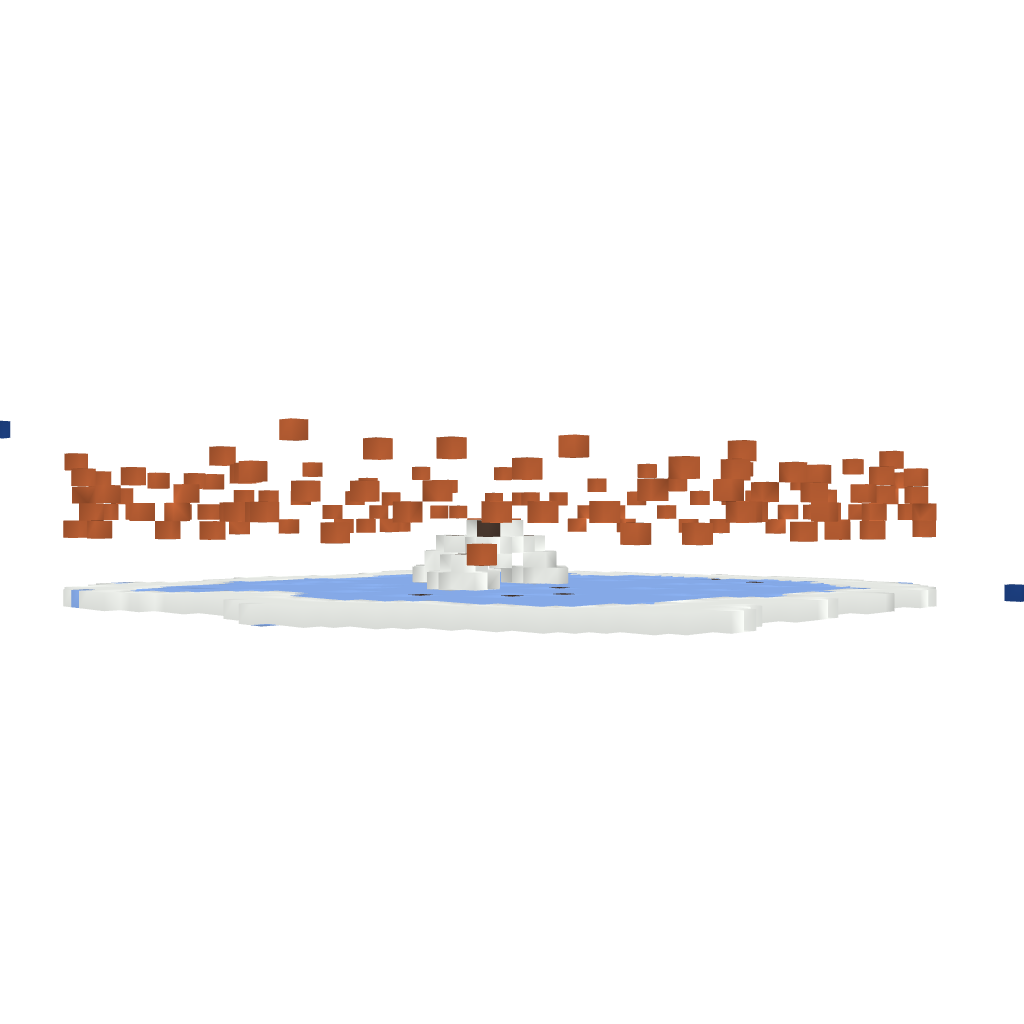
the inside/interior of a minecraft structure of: Ice Arena